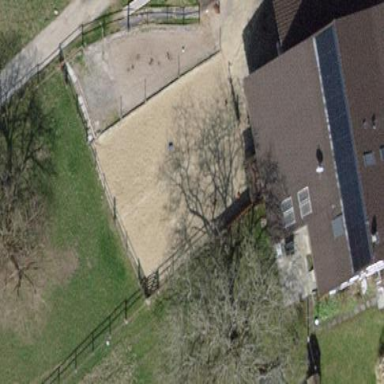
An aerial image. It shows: Equestrian pitch with sand surface.